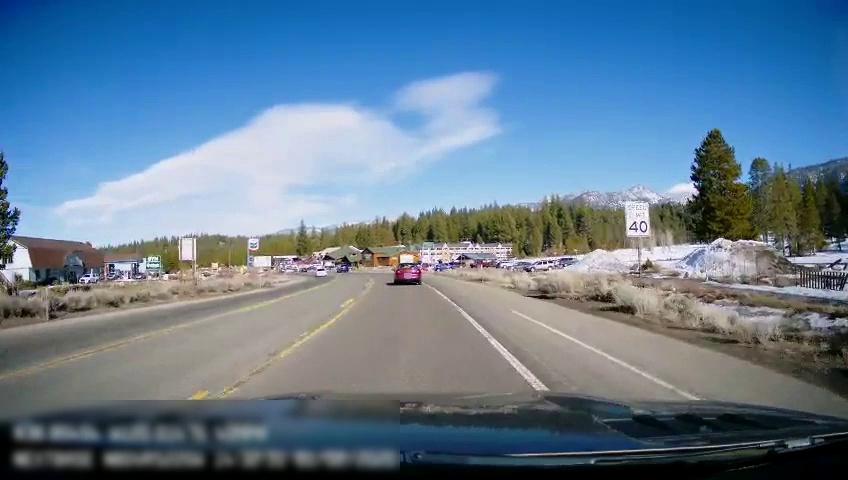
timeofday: Day
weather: Sunny
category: Drivable Space
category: Vehicles | Car
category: Vehicles | SUV
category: Vehicles | Car
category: Vehicles | SUV
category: Vehicles | SUV
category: Vehicles | Truck
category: Vehicles | Car
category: Vehicles | SUV
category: Vehicles | Truck
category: Lanes | Current Lane
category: Lanes | Alternate Lane
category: Lanes | Current Lane
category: Lanes | Opposite Lane
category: Traffic | Signs